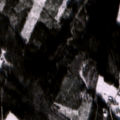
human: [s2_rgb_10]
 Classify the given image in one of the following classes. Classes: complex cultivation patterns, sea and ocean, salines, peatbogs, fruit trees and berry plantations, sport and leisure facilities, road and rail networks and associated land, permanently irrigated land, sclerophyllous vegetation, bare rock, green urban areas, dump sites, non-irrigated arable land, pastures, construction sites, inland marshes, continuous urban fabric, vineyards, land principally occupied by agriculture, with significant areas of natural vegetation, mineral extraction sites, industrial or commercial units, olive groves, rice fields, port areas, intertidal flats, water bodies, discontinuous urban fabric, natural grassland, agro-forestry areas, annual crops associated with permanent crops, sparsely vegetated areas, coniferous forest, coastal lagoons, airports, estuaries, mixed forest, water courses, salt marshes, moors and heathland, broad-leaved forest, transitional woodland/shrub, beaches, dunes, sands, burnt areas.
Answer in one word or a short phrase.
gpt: non-irrigated arable land, coniferous forest, mixed forest